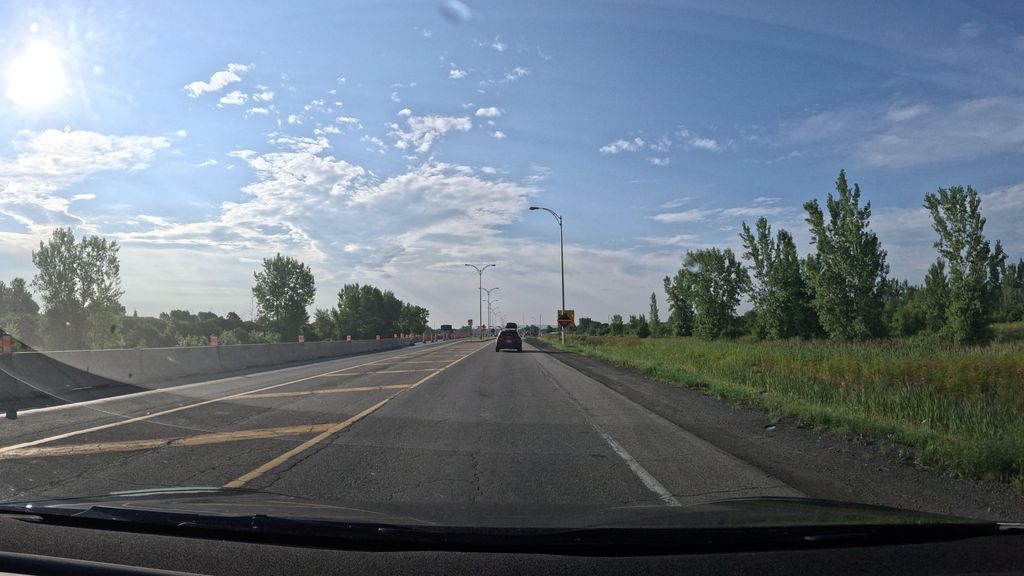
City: montreal